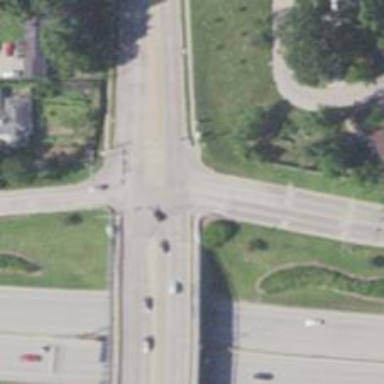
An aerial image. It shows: Marked crossing on the road.